Field crop: maize
Growth stage: 2
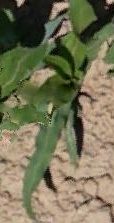
Species: maize